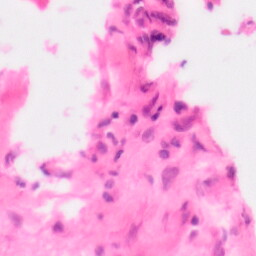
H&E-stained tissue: Colon